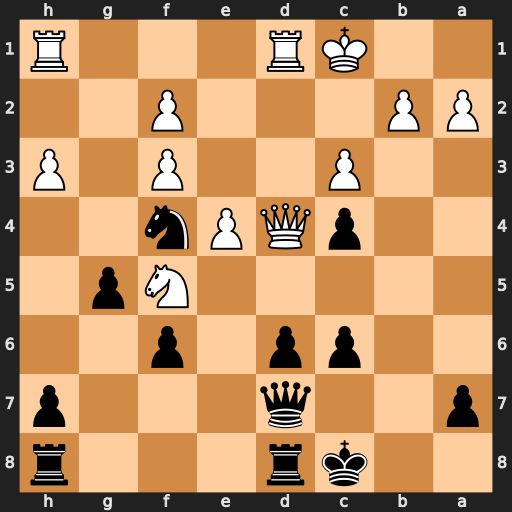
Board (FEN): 2kr3r/p2q3p/2pp1p2/5Np1/2pQPn2/2P2P1P/PP3P2/2KR3R
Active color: b
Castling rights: -
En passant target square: -
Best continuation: Ne2+ Kb1 Nxd4